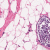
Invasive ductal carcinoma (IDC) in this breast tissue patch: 0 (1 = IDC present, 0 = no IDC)